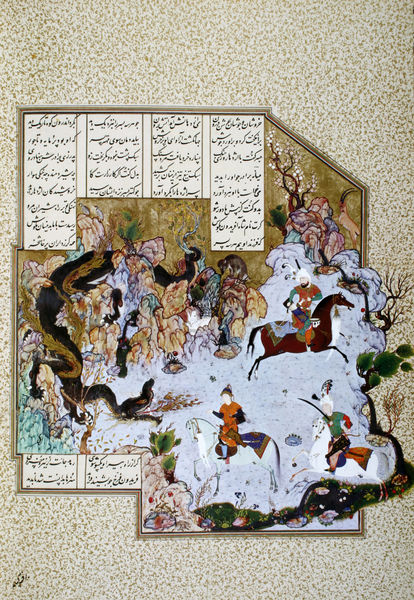
Titel: Shah-Nameh. Faridun prüft seine Söhne
Künstler: Aqa Mirak
Standort: New York
Institution: The Metropolitan Museum of Art
Schlagwörter: baum, berg, blau, blätter, feder, felsen, feuer, gemälde, kampf, wasser, weiß, bäume, gelb, grün, landschaft, menschen, blume, blumen, braun, bunt, hell, hintergrund, männer, orange, schwarz, zeichen, zeichnung, blüten, gras, rot, schnee, malerei, rahmen, bach, natur, strauch, gold, pflanzen, pferd, pferde, reiter, ranken, hellblau, reiten, sattel, zügel, farbig, japan, schrift, bogen, fels, figuren, streifen, japonismus, schriftzeichen, frühling, flucht, punkte, orient, orientalisch, form, asien, illustration, schwert, säbel, text, buchstaben, soldat, fliehen, tumult, asiatisch, schlange, helm, jagd, schimmel, schriftbild, buchseite, china, arabisch, gefleckt, krieger, echse, bänder, bock, turban, miniatur, prophet, arabien, islam, persien, drachen, goldgrund, drache, handschrift, sultan, bund, historisch, monster, pointismus, schirft, arben, widder, geiss, steinbock, buchmalerei, islamisch, kirschblüte, kolumnen, mongolei, altertümlich, mongolen, konsonanten, geissbock, beritten, koranseite, mongolisch, handscharift, buntf, ecse, feuerspeiend, ismal, kallligraphie, ornaemnt, neumen